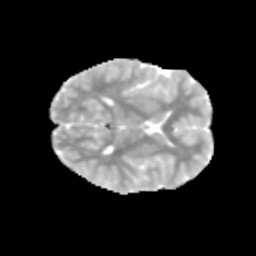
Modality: MD
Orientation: axial
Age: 9
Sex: male
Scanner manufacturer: siemens
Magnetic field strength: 3 T
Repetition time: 3.8 s
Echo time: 0.07 s